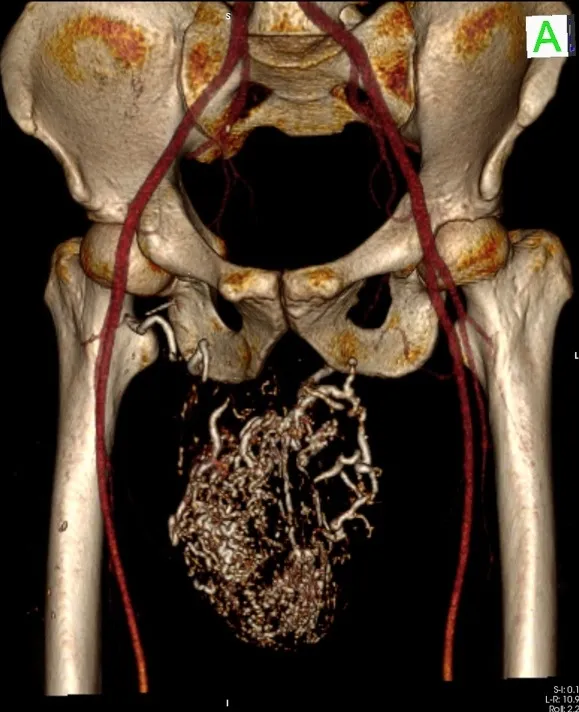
Angio-CT SSD reconstruction swowing normal vasculararisation of the iliofemoral area and the selective embolisation with Glue deposition in the A-V malformation and in the arterial ramifications coming from the right femoral artery.
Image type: radiology (ct)